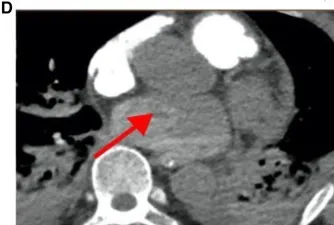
Pulmonary artery CT angiography results when the patient was hospitalized. The red arrow points to the space in the left atrium.
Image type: radiology (ct)